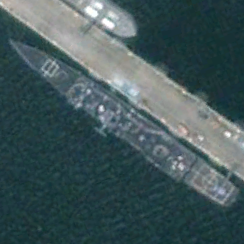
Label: cruiser